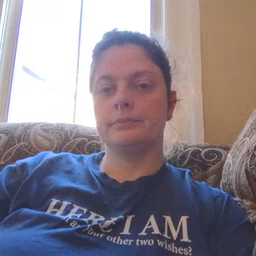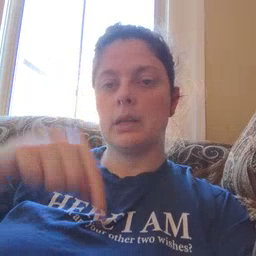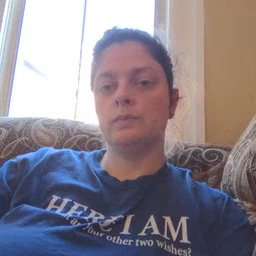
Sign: down